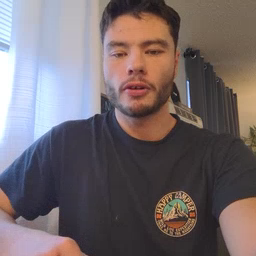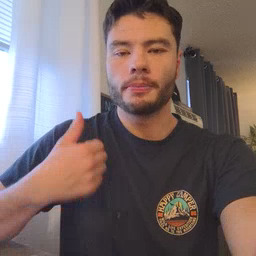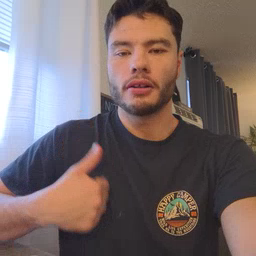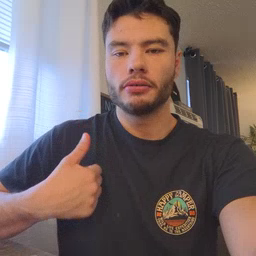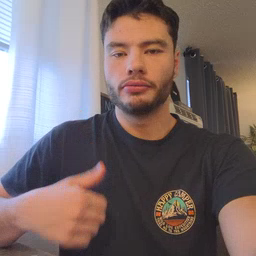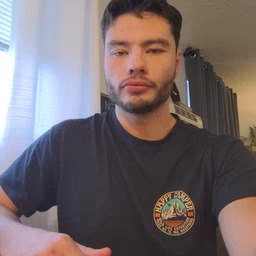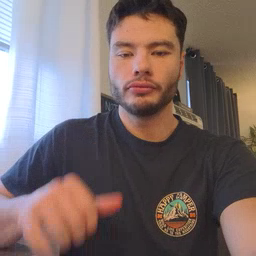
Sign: bath